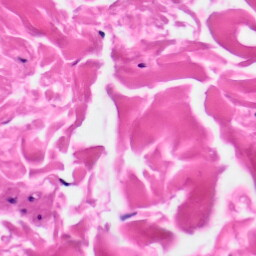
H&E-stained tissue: Skin